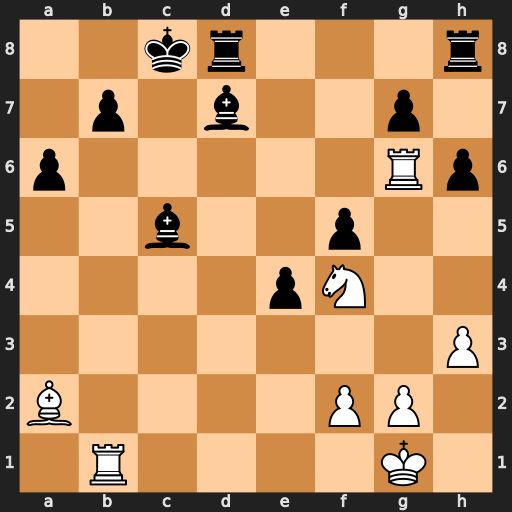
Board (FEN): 2kr3r/1p1b2p1/p5Rp/2b2p2/4pN2/7P/B4PP1/1R4K1
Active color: w
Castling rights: -
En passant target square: -
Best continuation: Rc1 Kb8 Rxc5